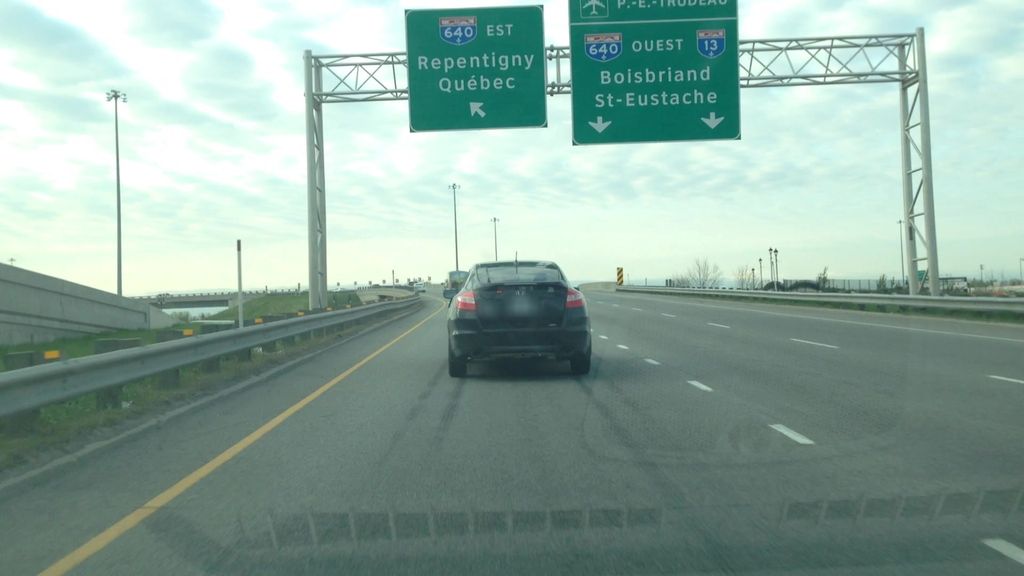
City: montreal